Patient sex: M
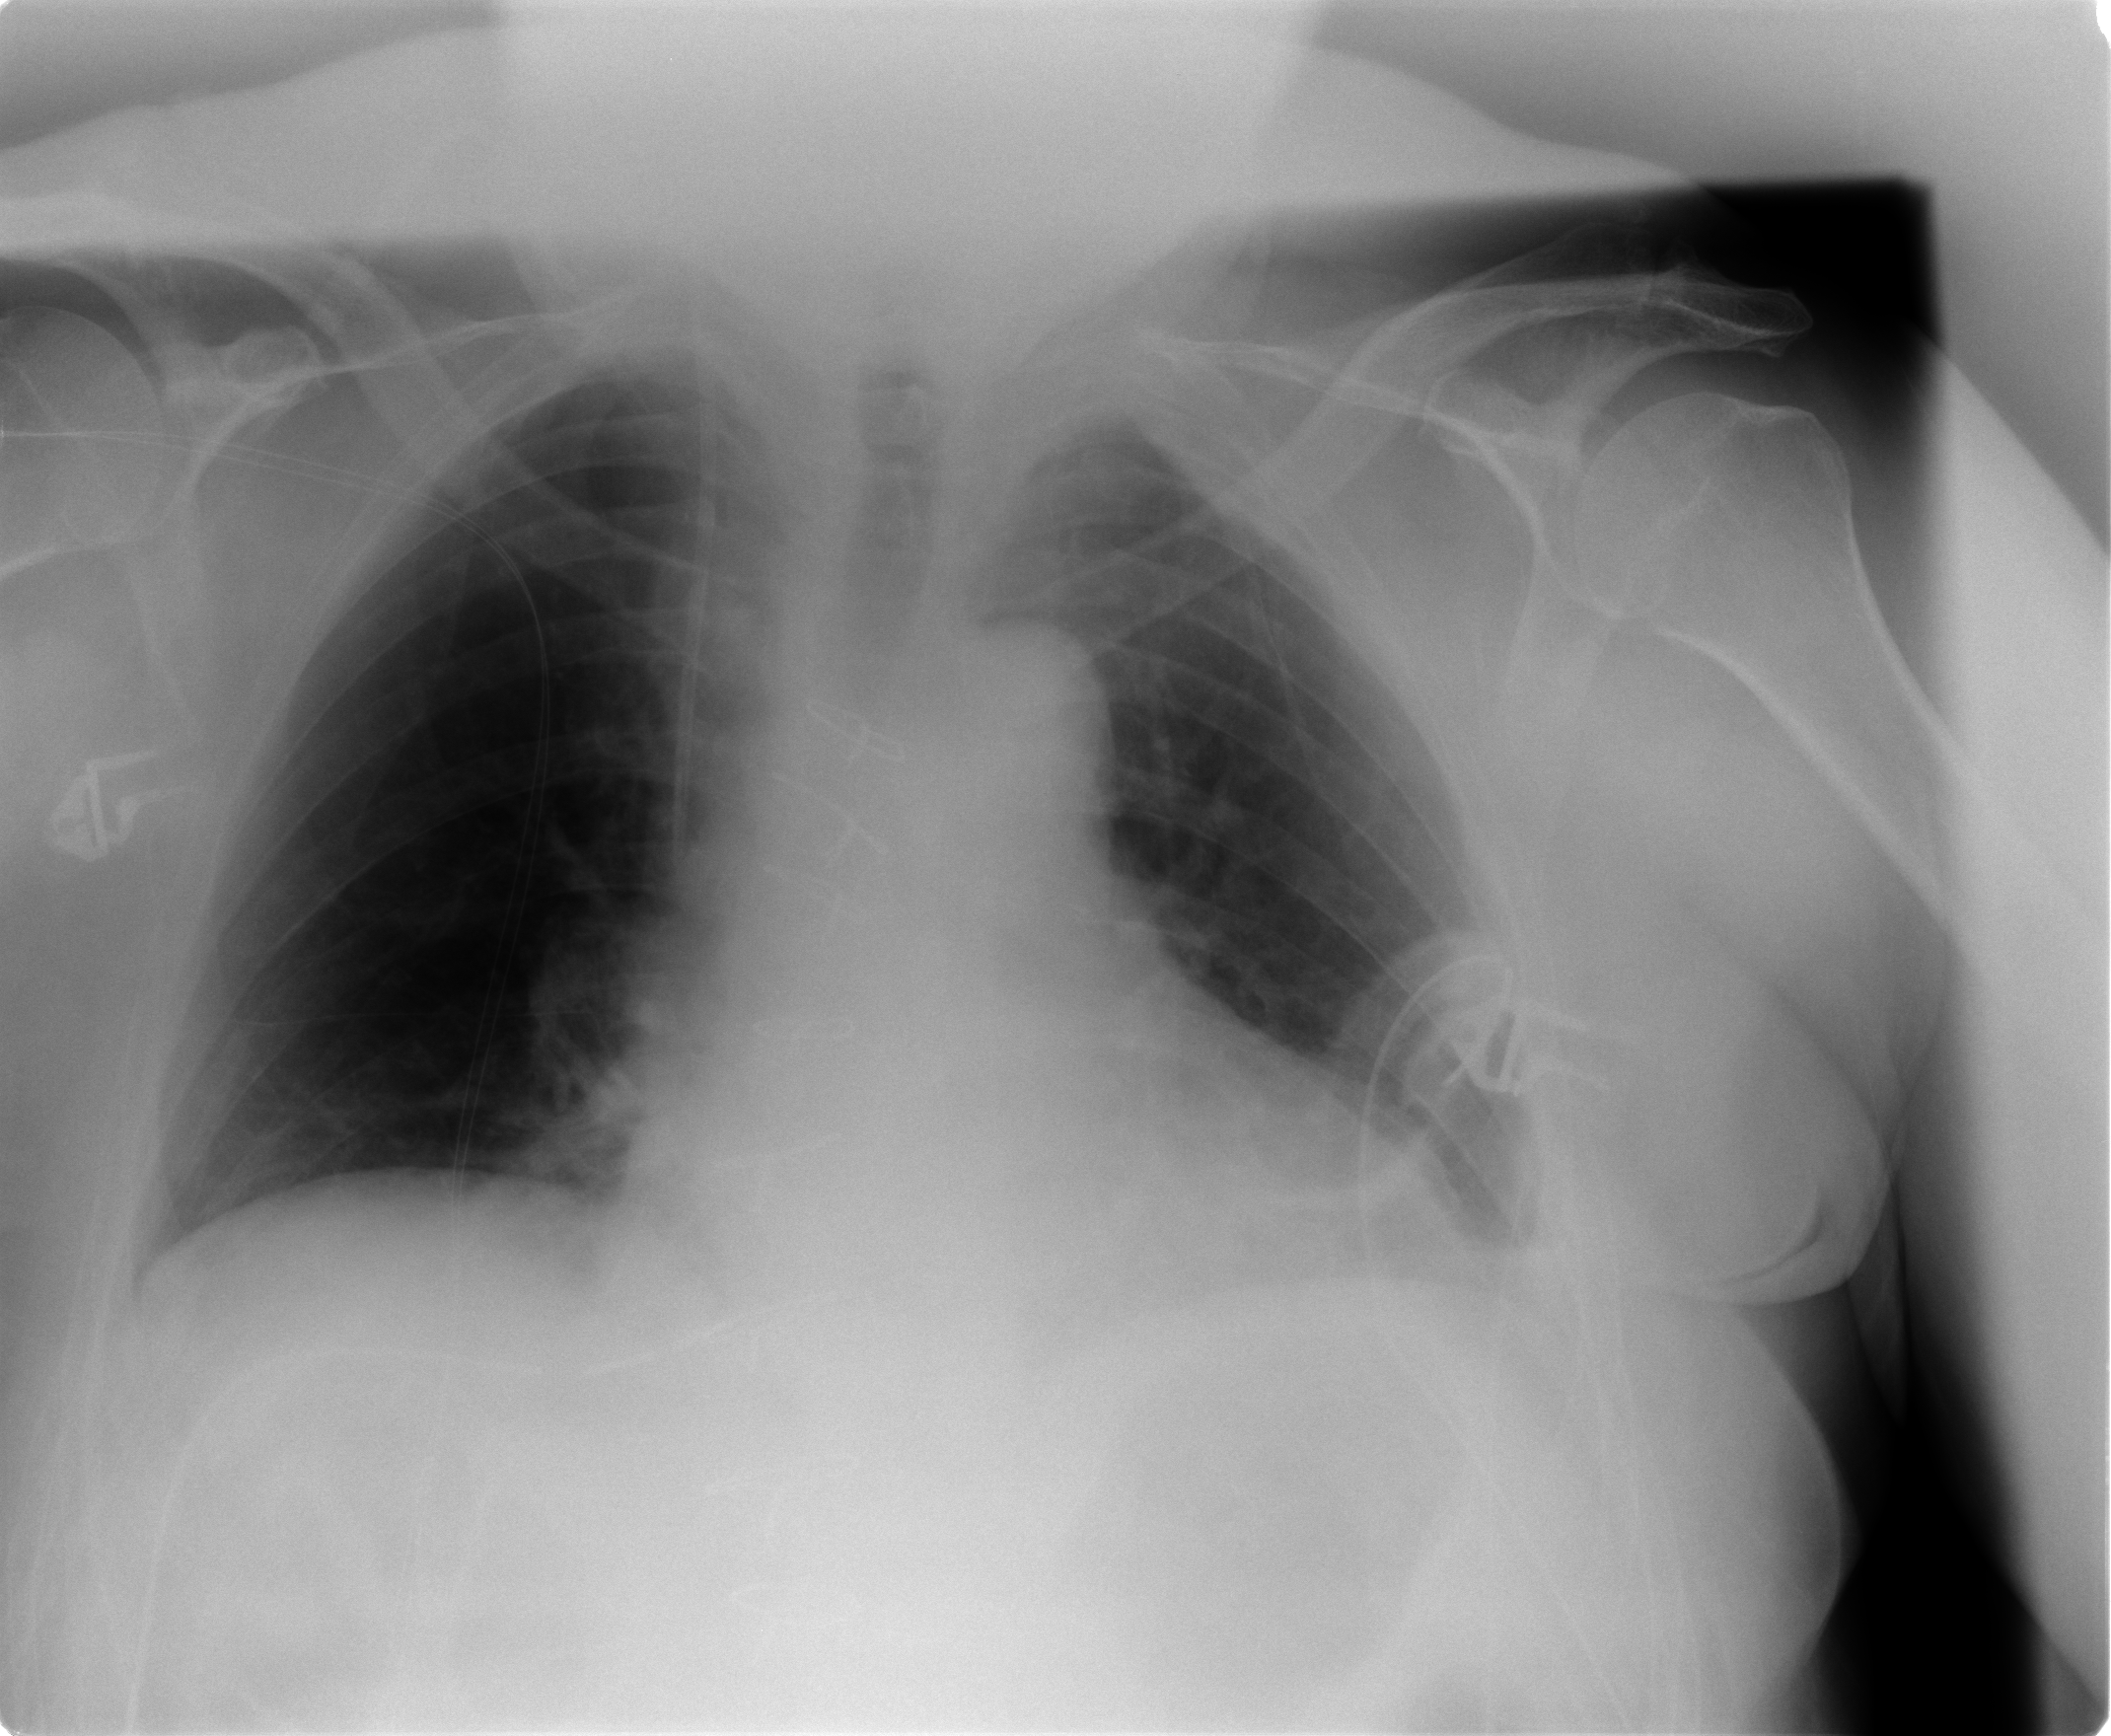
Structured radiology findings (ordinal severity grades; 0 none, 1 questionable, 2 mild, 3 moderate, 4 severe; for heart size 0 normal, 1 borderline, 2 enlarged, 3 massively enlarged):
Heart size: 1
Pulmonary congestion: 1
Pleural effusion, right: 0
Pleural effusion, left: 1
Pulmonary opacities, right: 0
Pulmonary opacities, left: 0
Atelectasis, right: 0
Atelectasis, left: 2